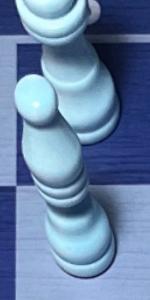
Label: Bishop_White